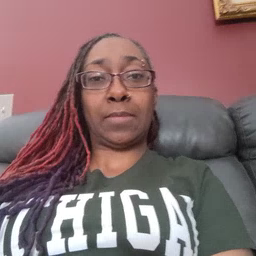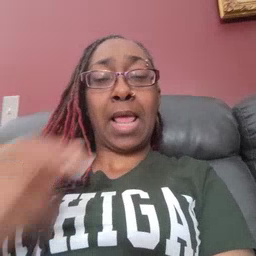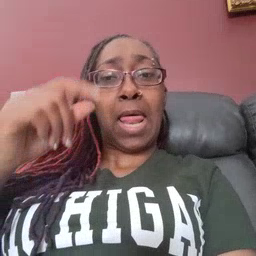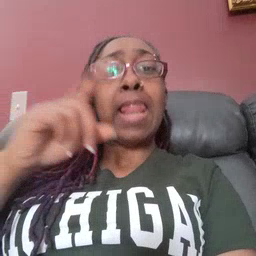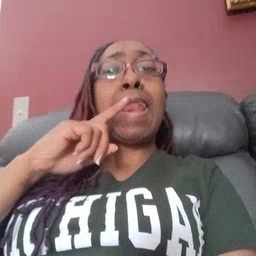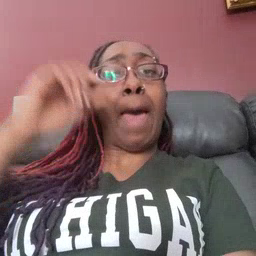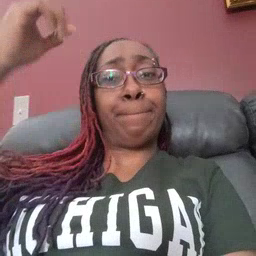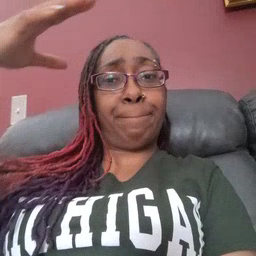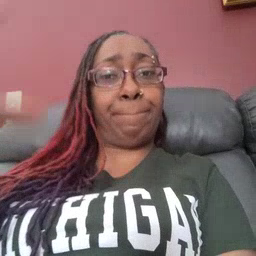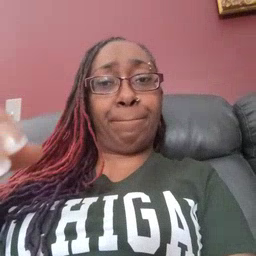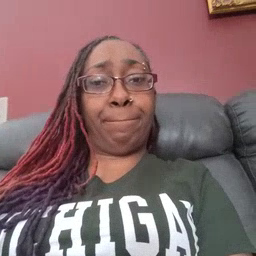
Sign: lamp